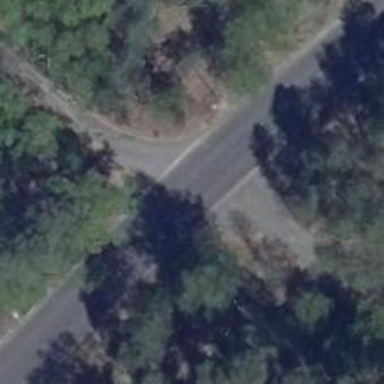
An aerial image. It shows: Unclassified road.